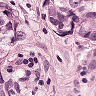
Metastatic tissue present: yes